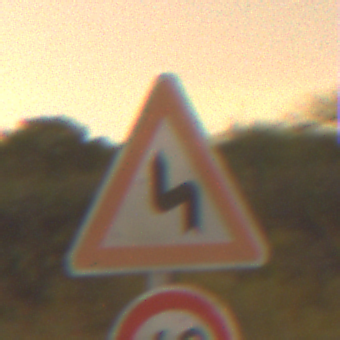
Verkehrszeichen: DoppelkurveZunaechstLinks
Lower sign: Geschwindigkeit60
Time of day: Night
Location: Outdoor (Nature)
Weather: Clear
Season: NotSpecified
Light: Natural